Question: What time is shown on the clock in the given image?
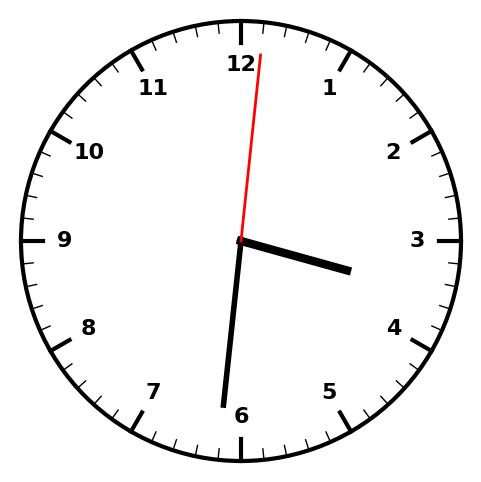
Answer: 03:31:01